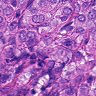
Metastatic tissue present: yes